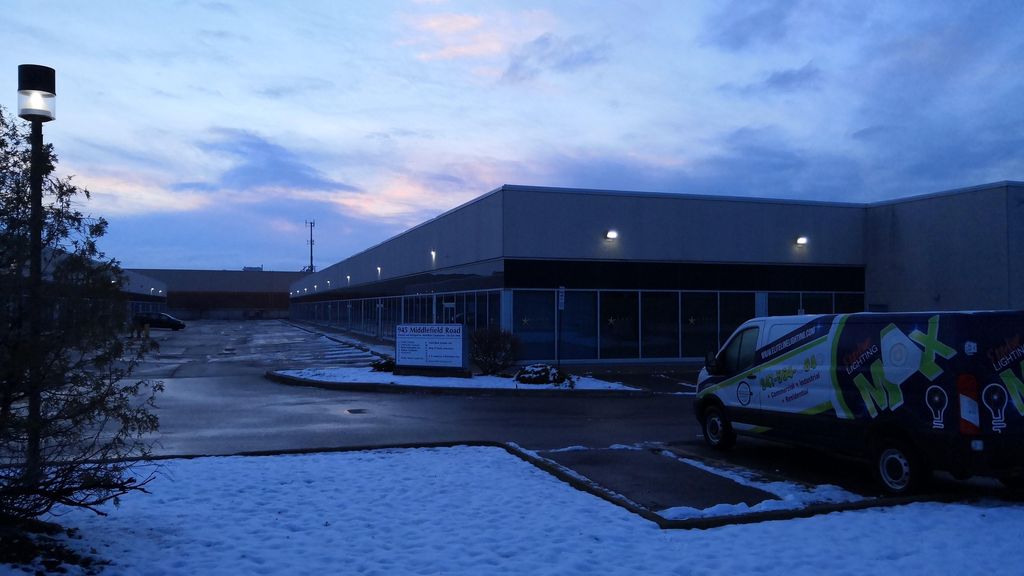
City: toronto